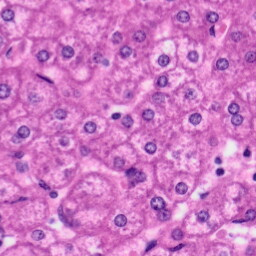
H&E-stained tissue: Liver